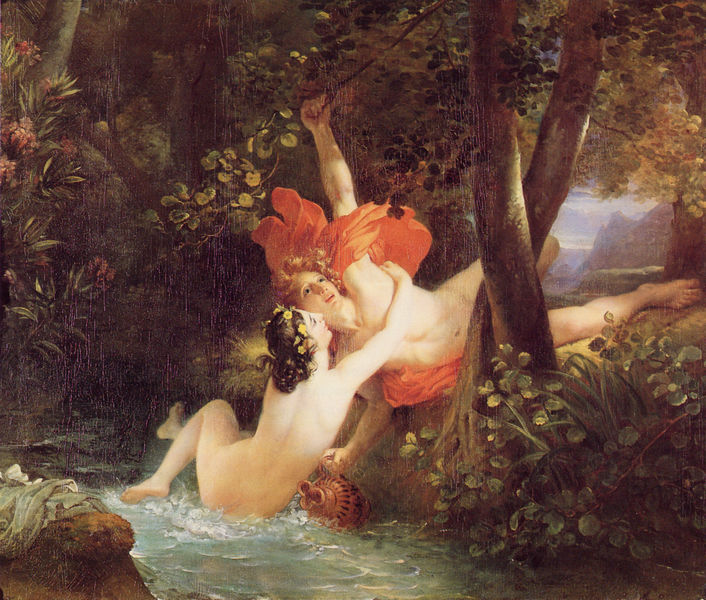
Titel: Hylas et la Nymphe, Hylas und die Nymphe
Künstler: François Gérard
Standort: Bayeux
Institution: Musée Baron Gérard
Schlagwörter: akt, baum, berg, blau, blätter, felsen, gott, haut, himmel, kampf, körper, laub, mann, nackt, schatten, umhang, wasser, weiß, wolken, baden, bäume, fluss, frauen, grün, landschaft, mädchen, sitzen, ufer, äste, blumen, brust, busen, damen, frau, frisur, grau, haar, hintergrund, kleider, licht, orange, rücken, türkis, blüte, blüten, rot, tuch, malerei, blond, arm, blass, halten, inkarnat, kleidung, bach, ferne, horizont, natur, stamm, strauch, zweige, busch, büsche, gewässer, sträucher, gewand, haare, mantel, klassizismus, paar, pflanzen, brünett, locken, wald, engel, kanne, krug, vase, wellen, kuss, liebe, umarmung, liegen, zwei, berge, ziehen, böschung, stämme, festhalten, nabel, nackte, liegend, fallen, gewächs, bad, rothaarig, umarmen, nacktheit, gefäß, lichtung, jungfrau, haarkranz, kranz, mythologie, götter, nymphe, nymphen, blumenkranz, blütenkranz, kränze, bain, stürzen, tiepolo, quelle, schwarzhaarig, oleander, fallend, walf, sahe, sapho, nachtheit, duneö